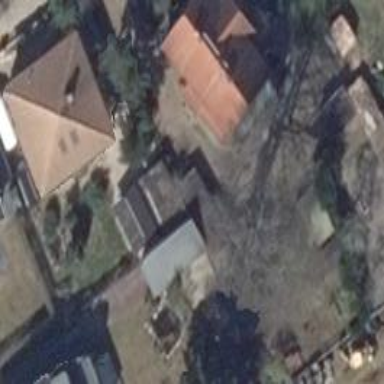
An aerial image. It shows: Residential building with gambrel roof.